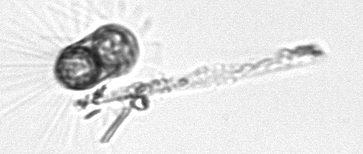
Label: Corethron_hystrix